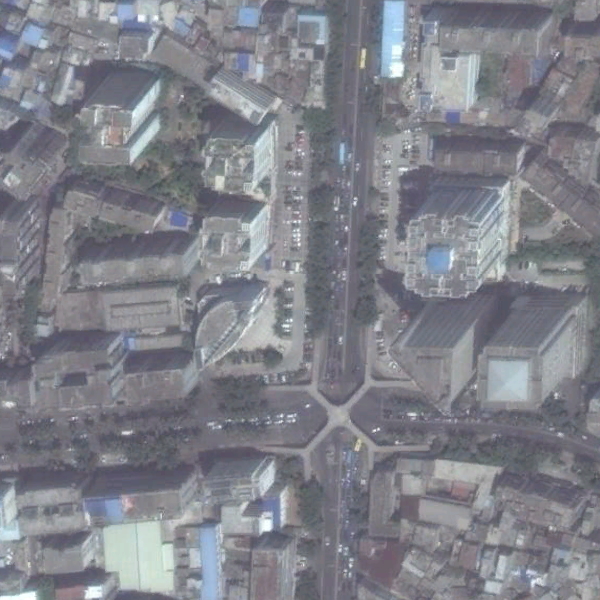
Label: Commercial